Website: macys
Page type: customer-info-address
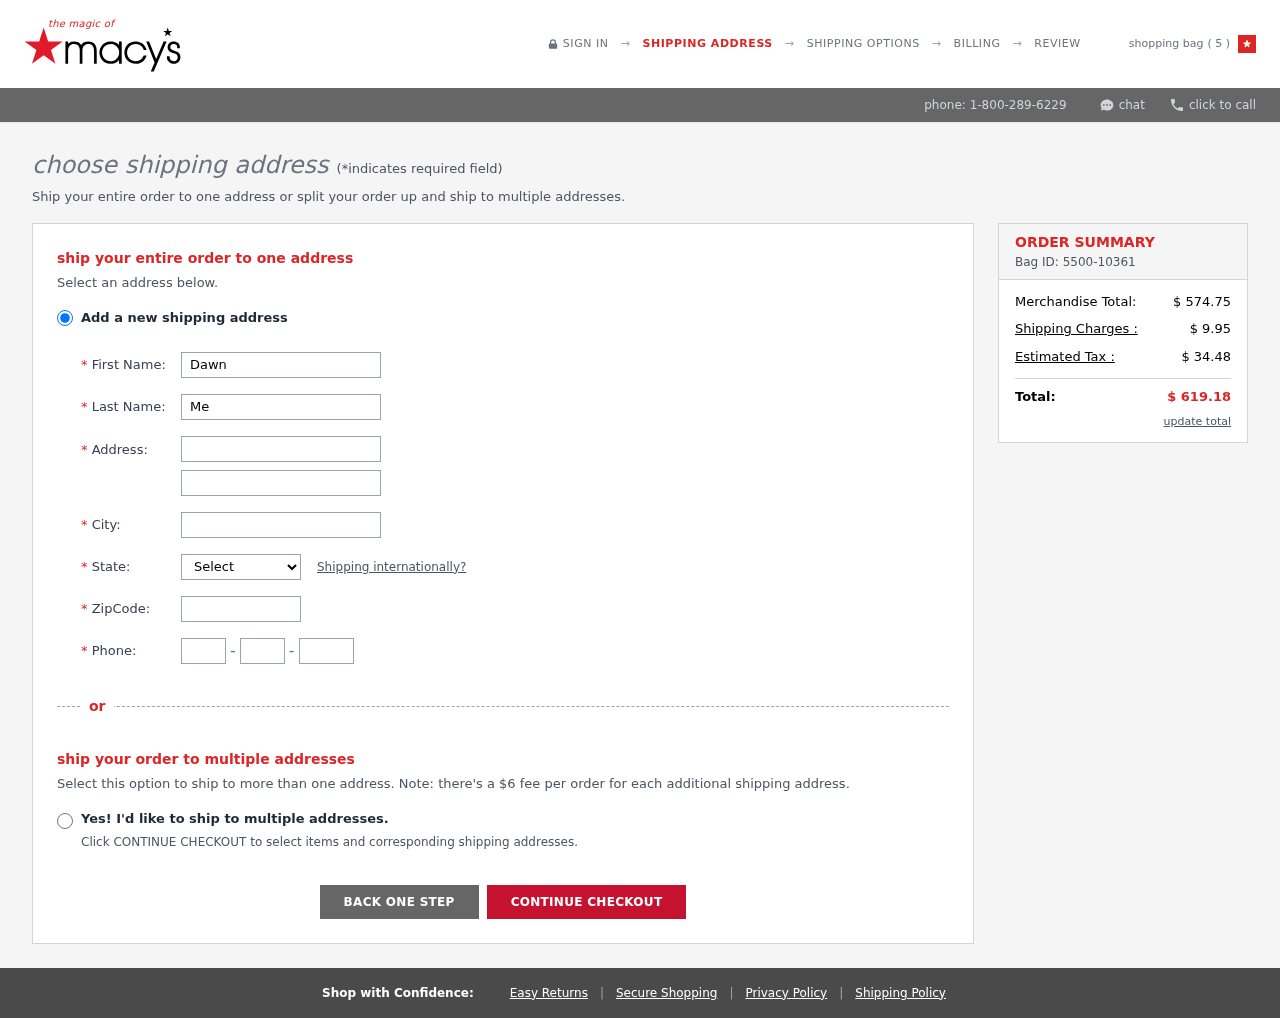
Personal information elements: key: PII_CITY
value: North Thomasshire
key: PII_FIRSTNAME
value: Dawn
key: PII_LASTNAME
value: Meza
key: PII_PHONE_AREA
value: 466
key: PII_PHONE_PREFIX
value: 653
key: PII_PHONE_SUFFIX
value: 4084
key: PII_POSTCODE
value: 30314
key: PII_STATE_ABBR
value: LA
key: PII_STREET
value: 149 Kennedy Freeway
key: PII_STREET2
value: Suite 735
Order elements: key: ORDER_NUM_ITEMS
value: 5
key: ORDER_ID
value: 5500-10361
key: ORDER_SUBTOTAL
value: $ 574.75
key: ORDER_SHIPPING_COST
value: $ 9.95
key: ORDER_TAX
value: $ 34.48
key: ORDER_TOTAL
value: $ 619.18